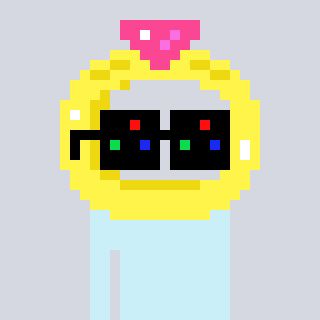
a pixel art character with square black sunglasses, a ring-shaped head and a green-colored body on a cool background